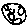
Label: moon